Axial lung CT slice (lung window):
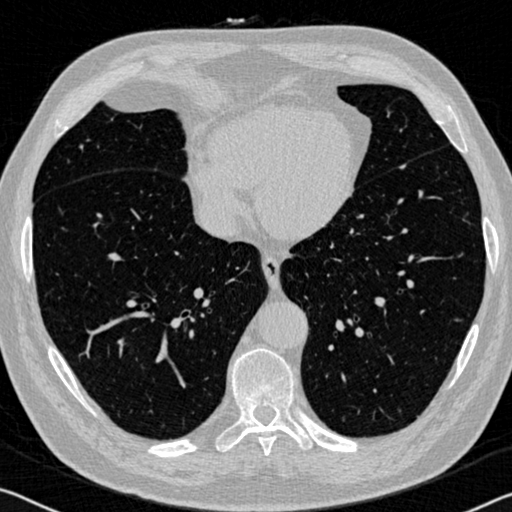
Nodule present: no